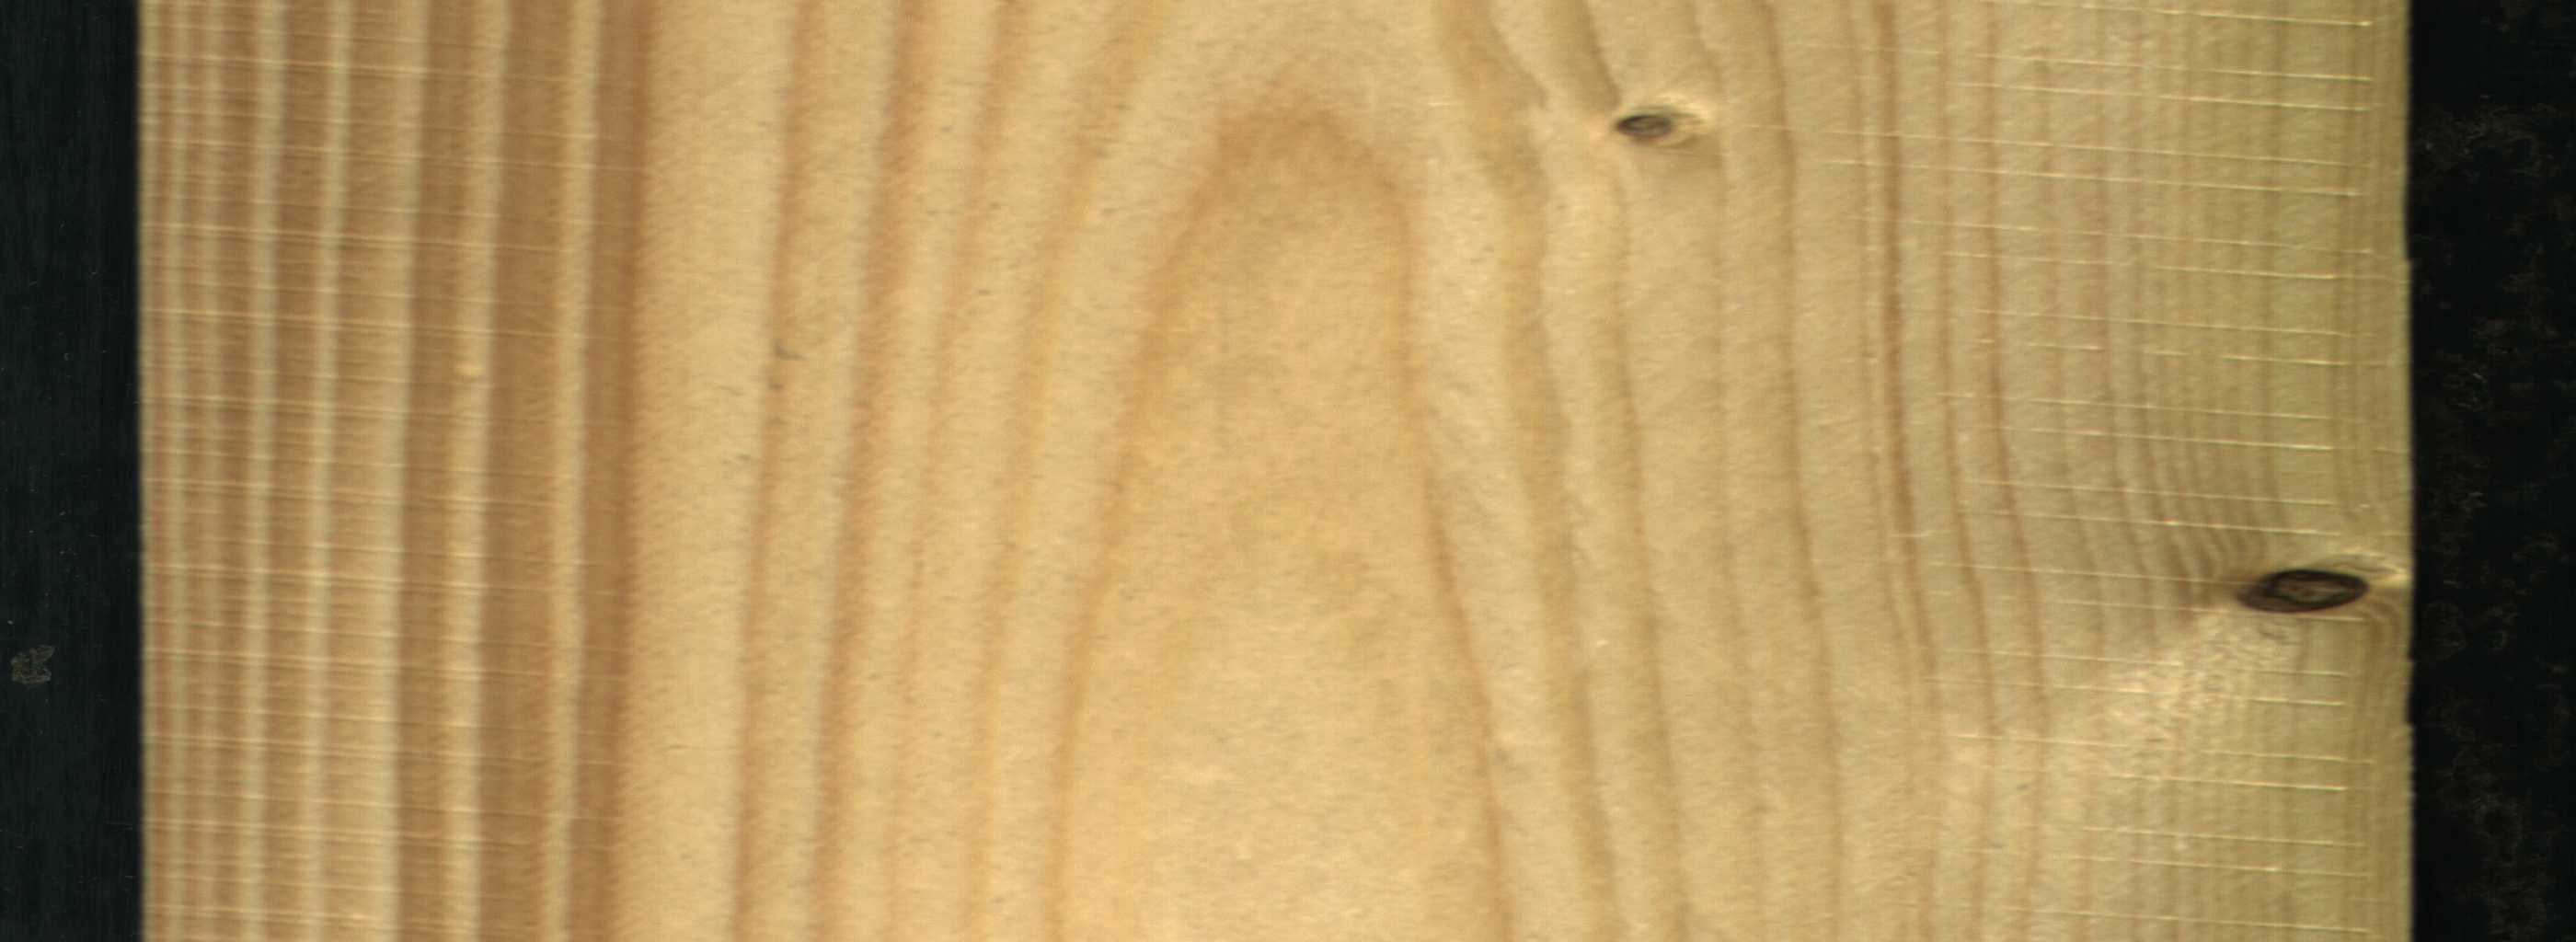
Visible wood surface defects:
Quartzity
Quartzity
Quartzity
Dead_Knot
Live_Knot